Aerial crown-view tile of a tropical tree (Barro Colorado Island, Panama), acquired 20241216:
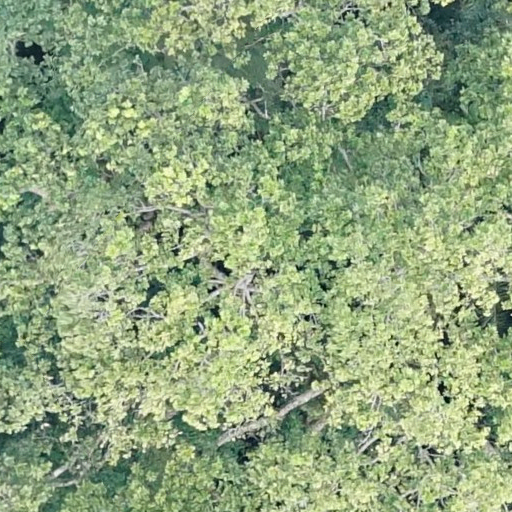
Species: Anacardium excelsum
GBIF accepted scientific name: Anacardium excelsum
Crown area: 967.114 m²